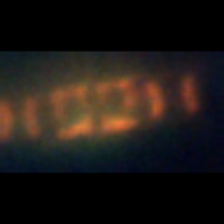
Taxon: Chaetoceros
Group: Diatoms